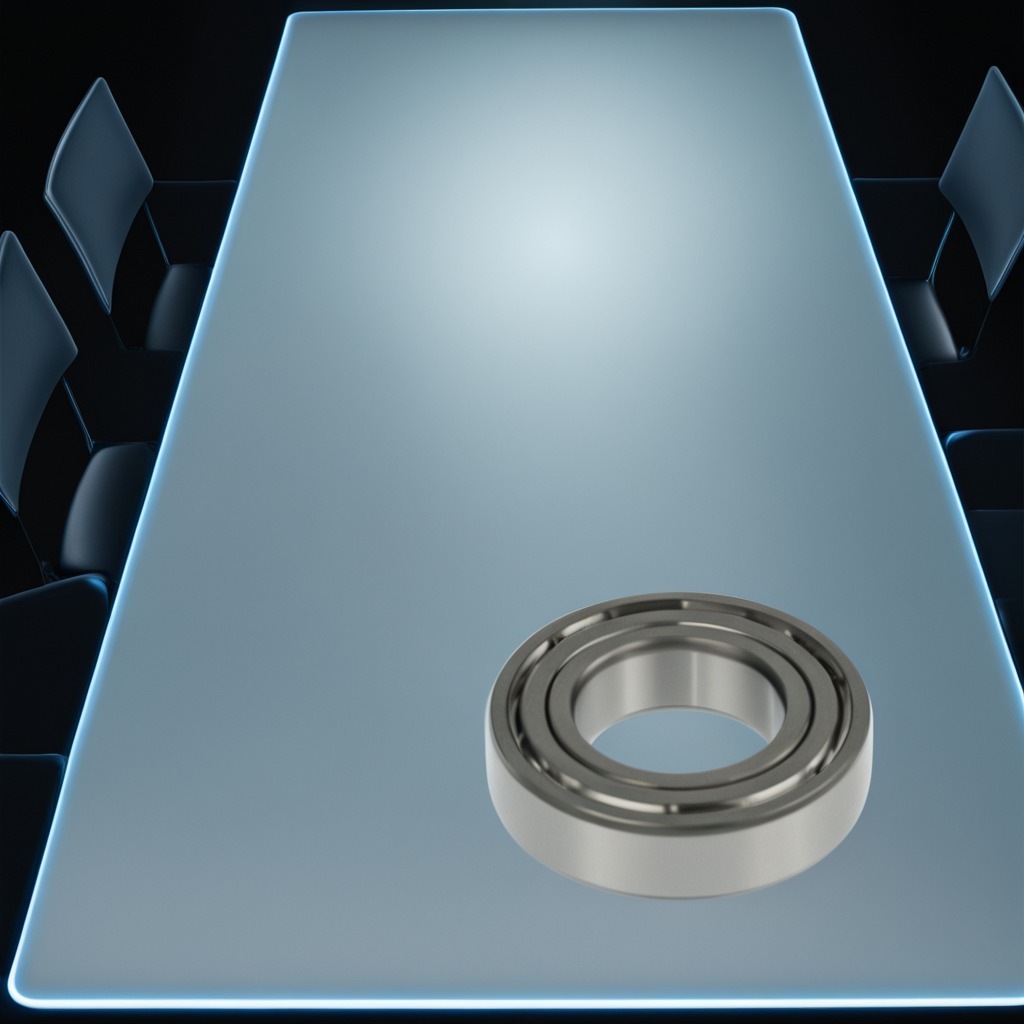
A metal ball bearing is lying on the clean empty table in a railway signal maintenance room.